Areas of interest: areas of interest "Kengzi Theater"
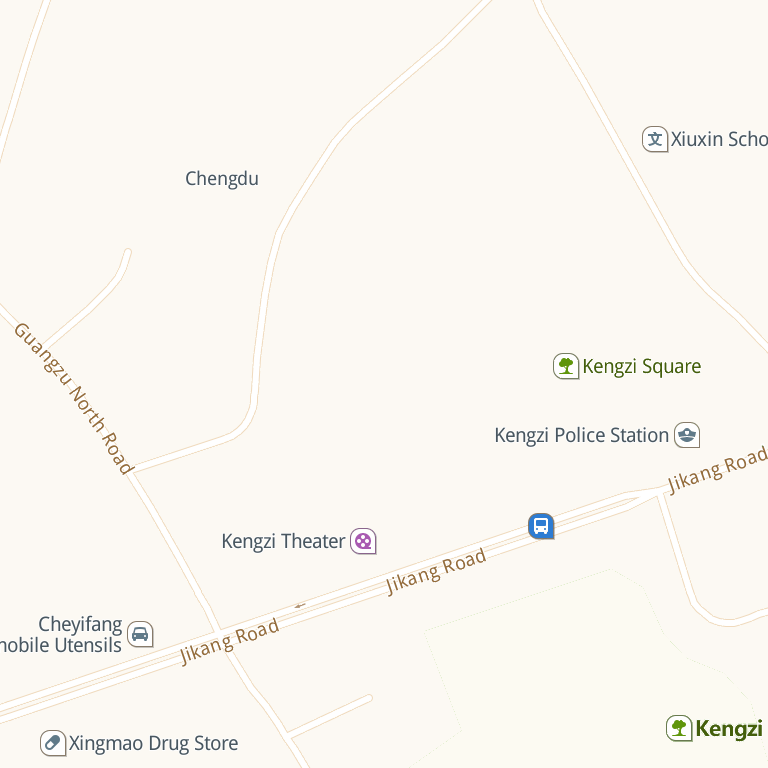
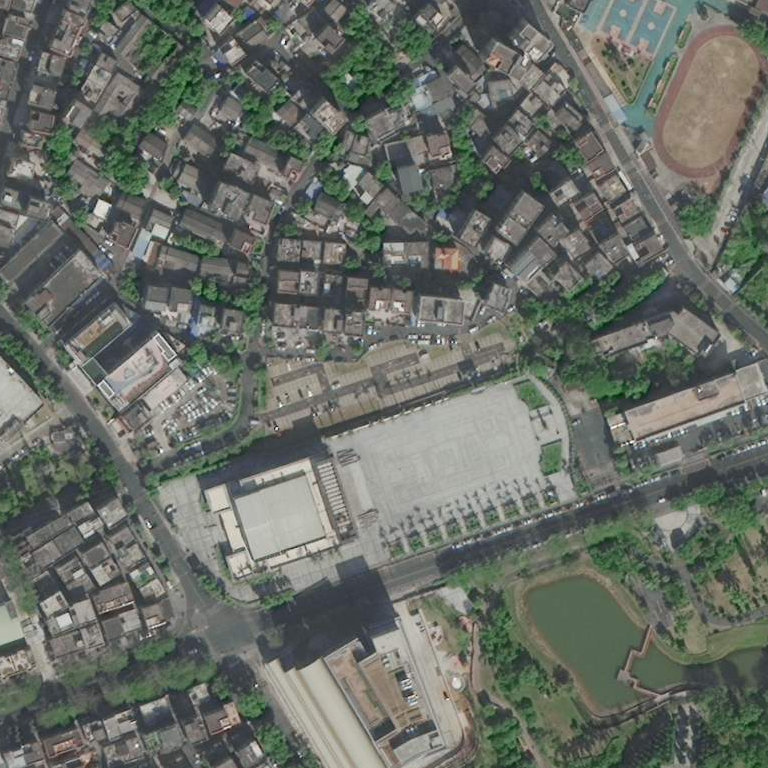